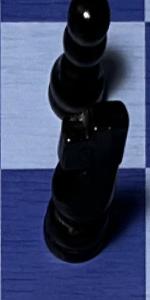
Label: Knight_Black